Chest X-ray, PA view. Patient: 45 years old, sex M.
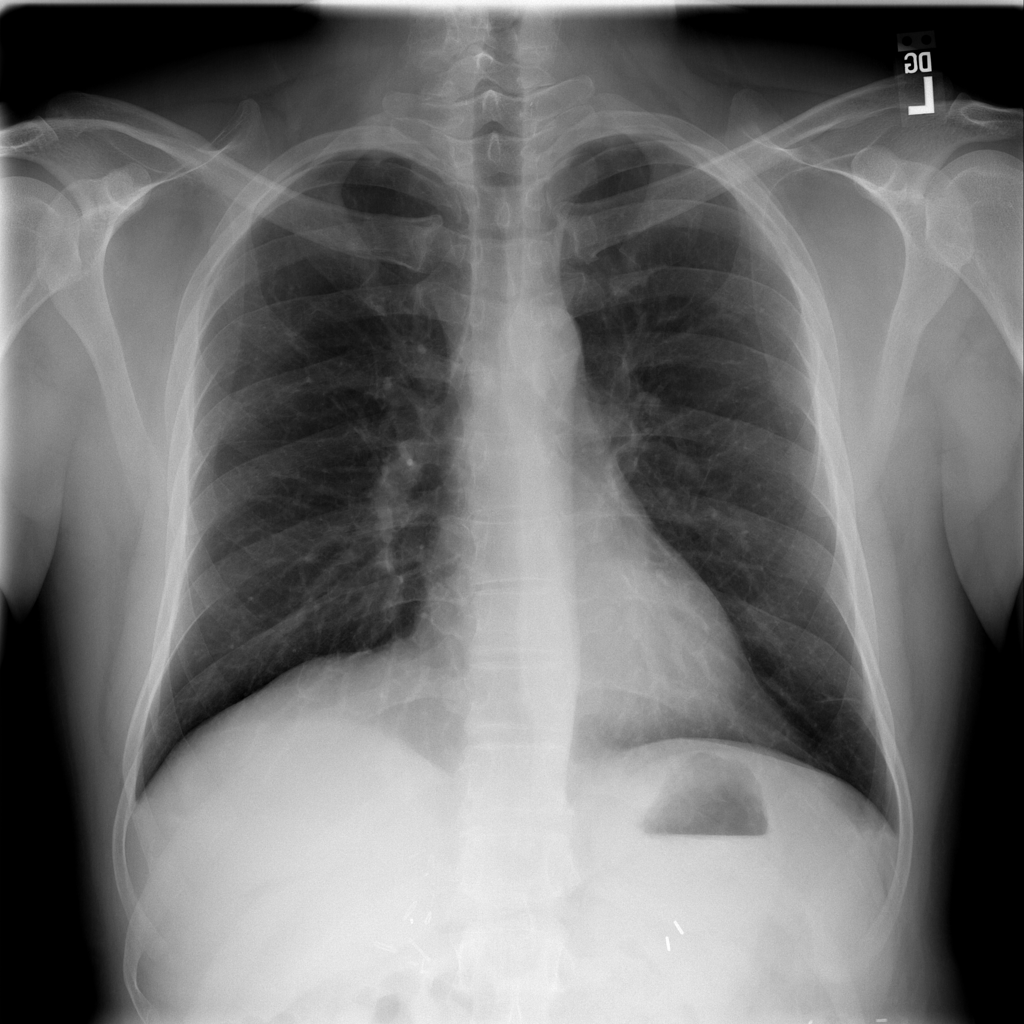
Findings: No Finding